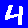
Digit: 4